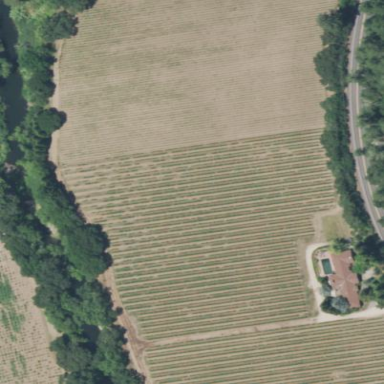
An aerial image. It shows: Vineyard growing grapes.